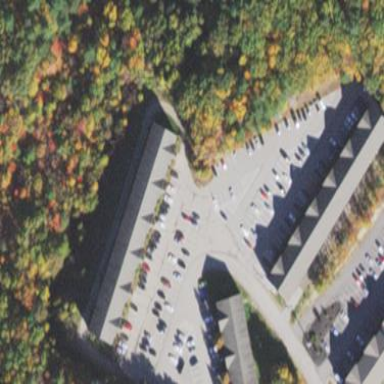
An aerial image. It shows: Parking area with asphalt surface.